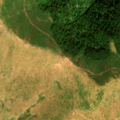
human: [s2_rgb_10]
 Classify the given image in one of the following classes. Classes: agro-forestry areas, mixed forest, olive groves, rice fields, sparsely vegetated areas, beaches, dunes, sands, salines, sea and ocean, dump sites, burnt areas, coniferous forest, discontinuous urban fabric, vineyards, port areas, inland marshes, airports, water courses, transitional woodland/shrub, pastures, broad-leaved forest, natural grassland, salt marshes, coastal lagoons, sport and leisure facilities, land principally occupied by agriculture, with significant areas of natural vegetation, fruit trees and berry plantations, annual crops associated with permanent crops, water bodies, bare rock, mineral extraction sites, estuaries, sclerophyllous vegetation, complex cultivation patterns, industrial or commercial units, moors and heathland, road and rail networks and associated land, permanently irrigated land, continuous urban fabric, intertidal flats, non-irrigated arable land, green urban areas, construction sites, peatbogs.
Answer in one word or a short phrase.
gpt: broad-leaved forest, natural grassland, transitional woodland/shrub